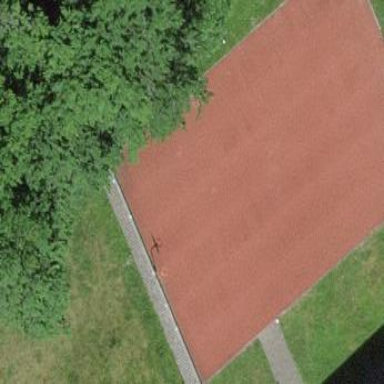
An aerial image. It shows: Basketball court on pitch.